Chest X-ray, AP view. Patient: 55 years old, sex F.
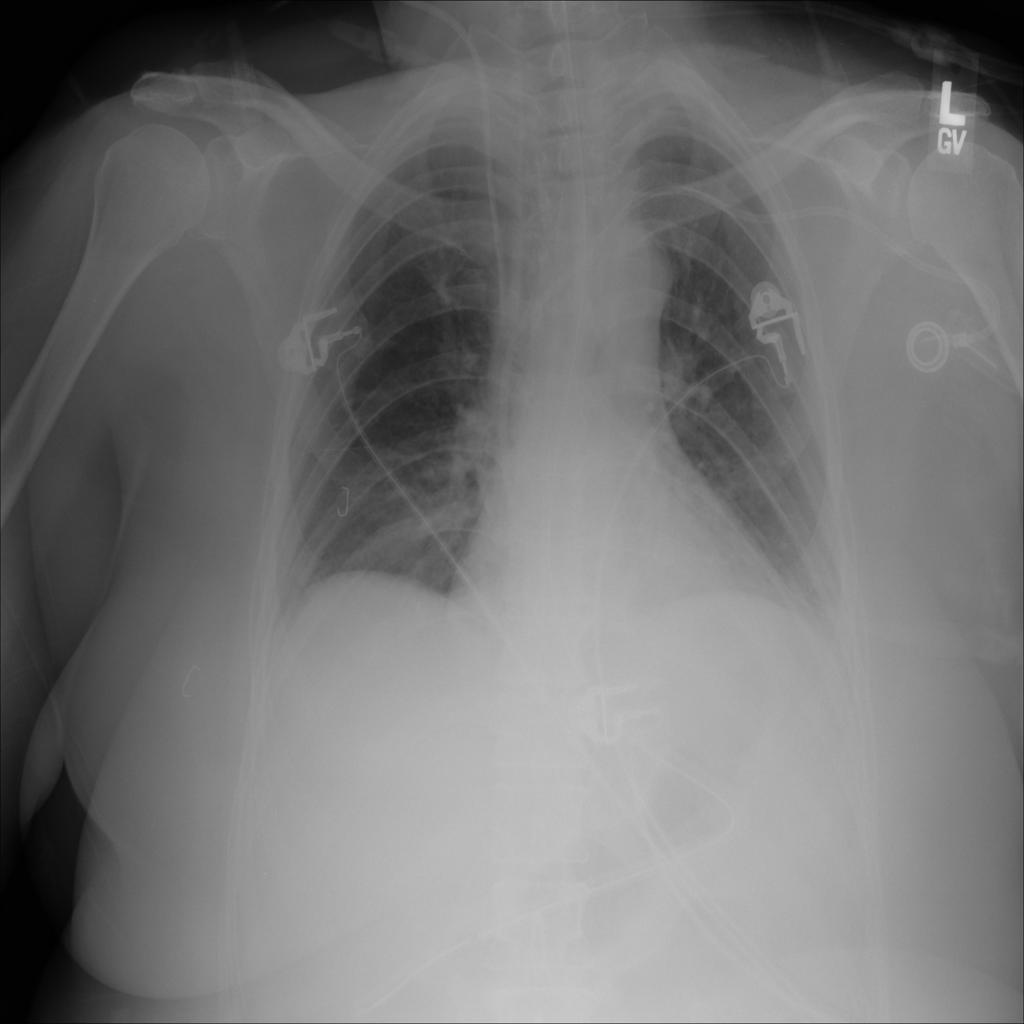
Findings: Atelectasis, Effusion